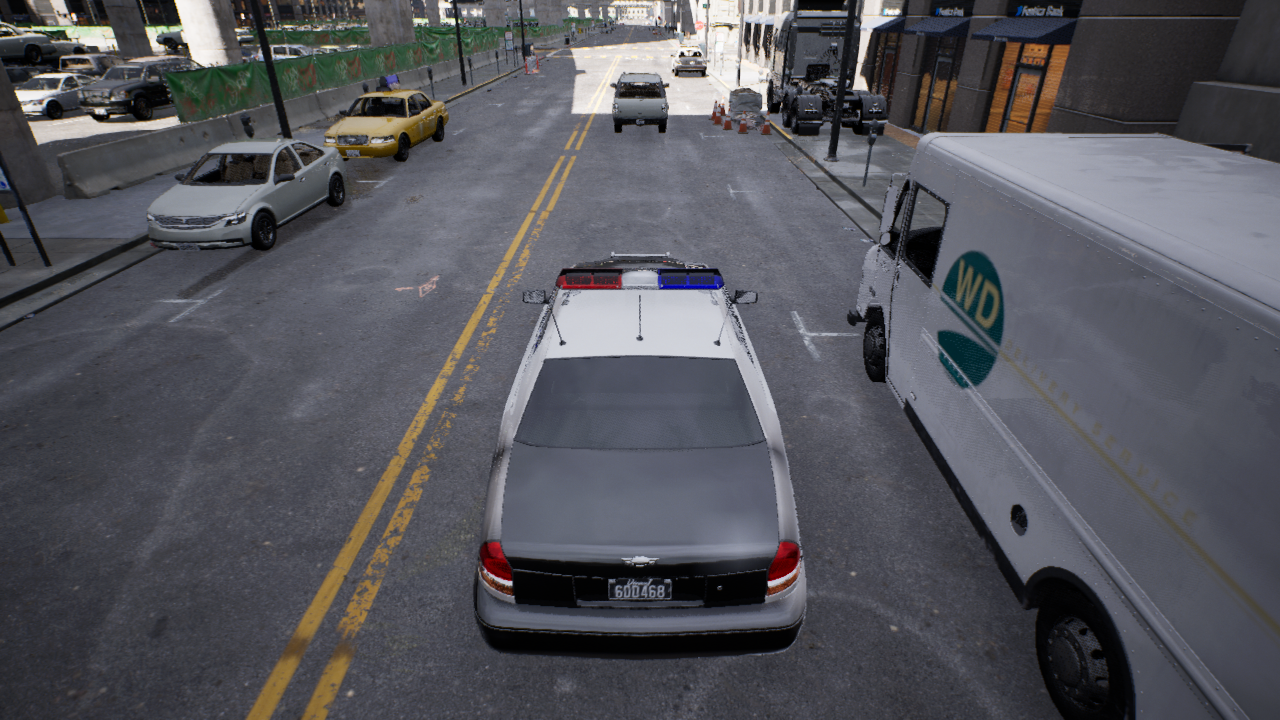
Venue: downtown
Lighting: clear day
Vehicle rig: sedan